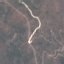
Label: HerbaceousVegetation